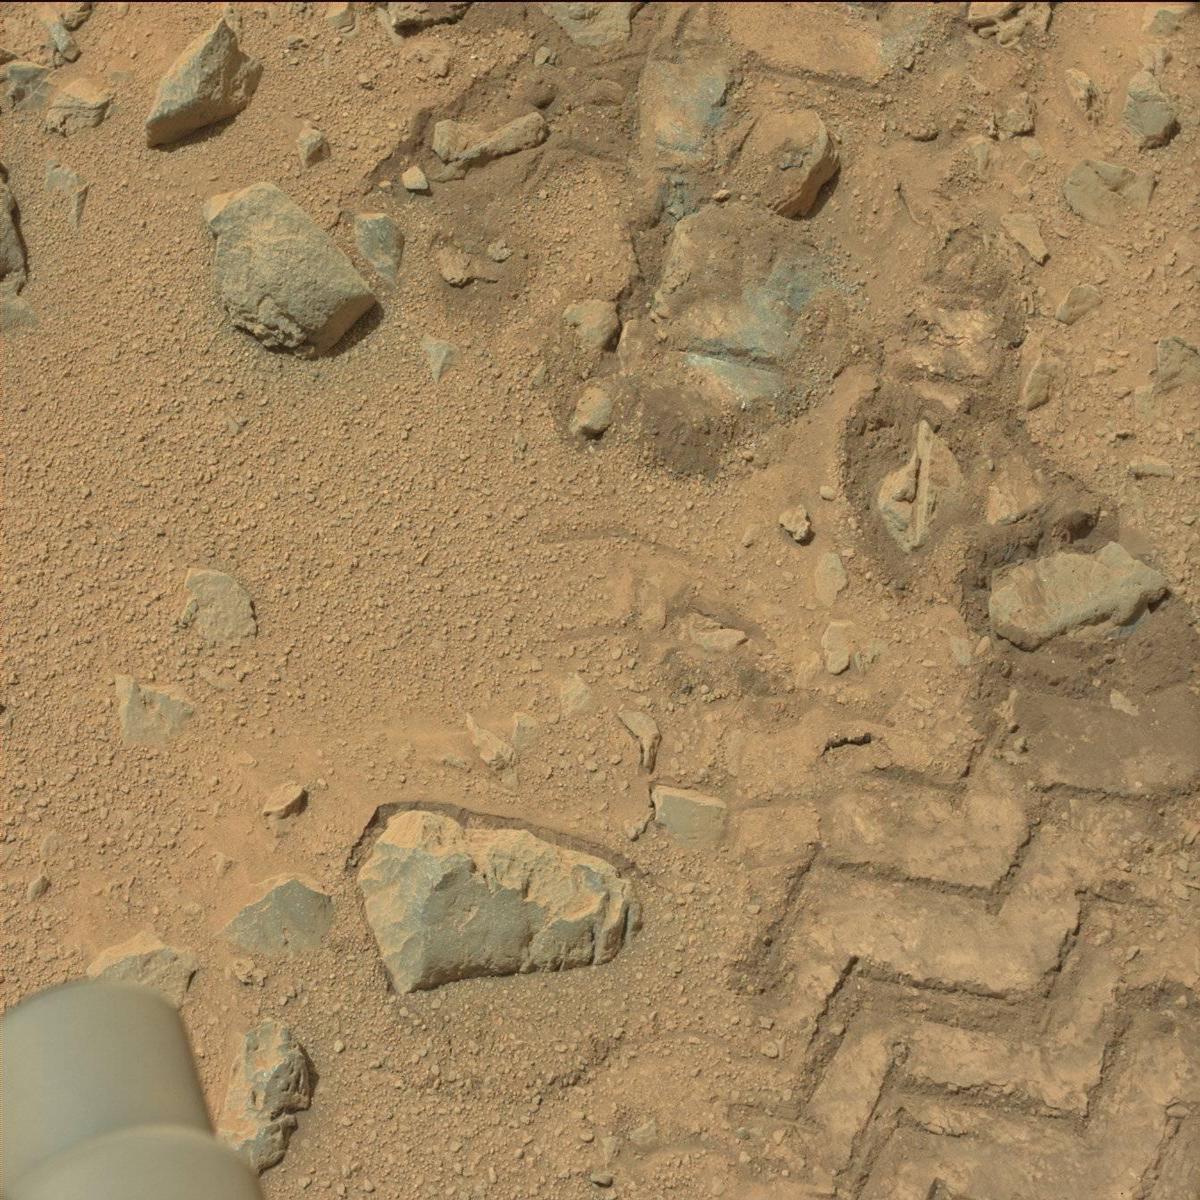
Terrain classes present: Bedrock, Rover, Sand / Soil, Track